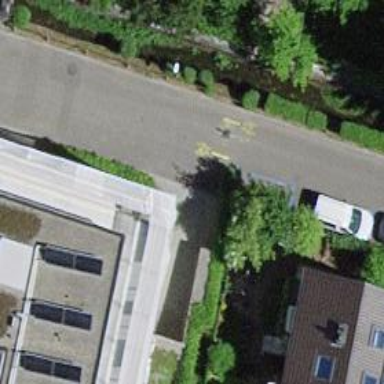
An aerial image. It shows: Bollard barrier.